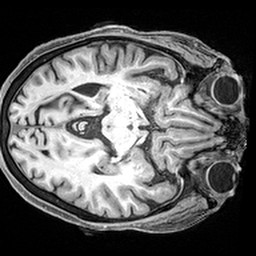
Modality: T1w
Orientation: axial
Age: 73
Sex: female
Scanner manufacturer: siemens
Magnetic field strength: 3 T
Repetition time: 2.4 s
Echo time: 0.0022 s